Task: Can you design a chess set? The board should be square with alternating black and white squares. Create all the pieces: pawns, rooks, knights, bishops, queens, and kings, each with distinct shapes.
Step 471:
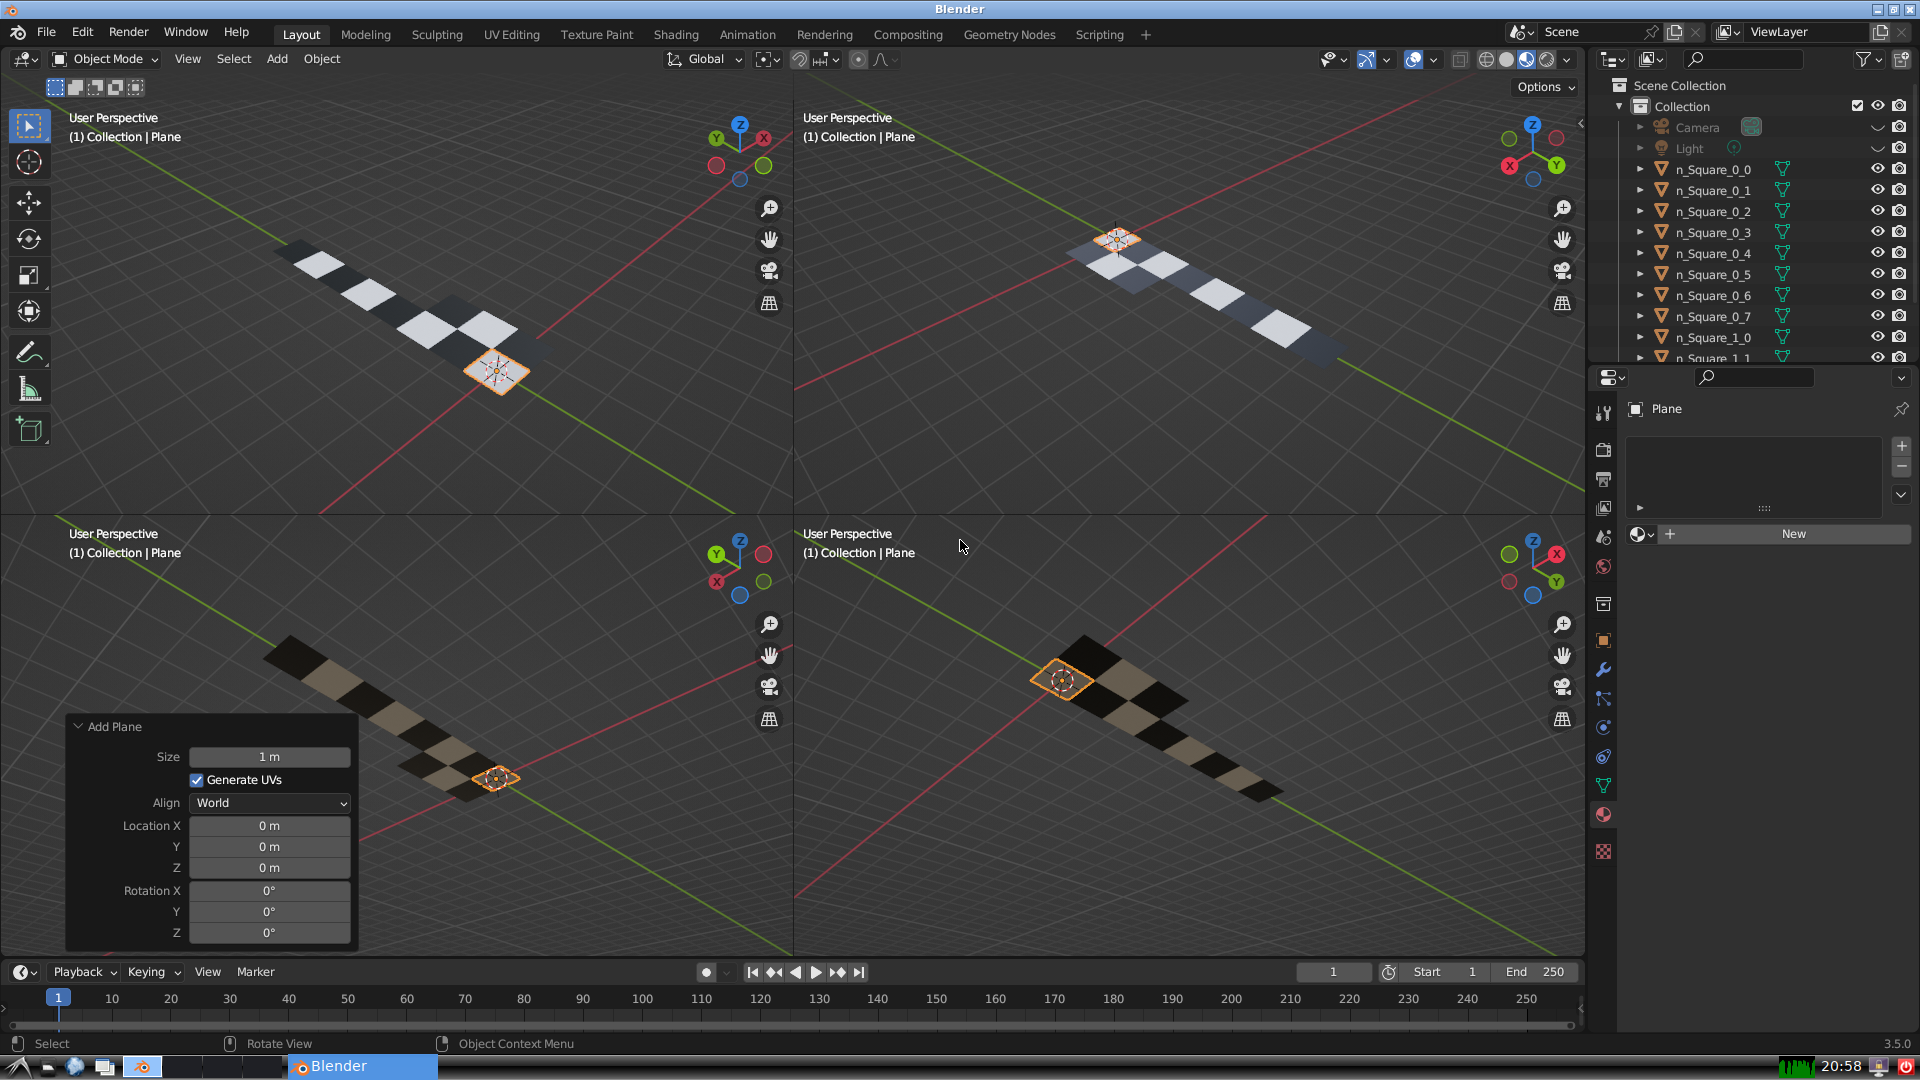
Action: {"mouse_move": [270, 826]}